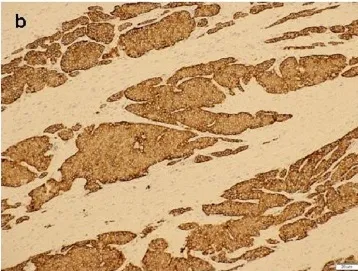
Synaptophysin.
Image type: pathology (immunostaining)